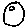
Label: moon